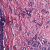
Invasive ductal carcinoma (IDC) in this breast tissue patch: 0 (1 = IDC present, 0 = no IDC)